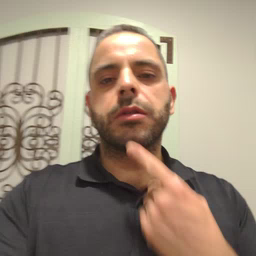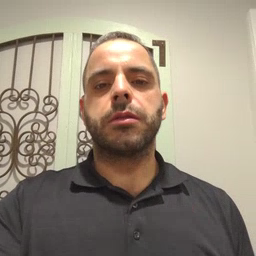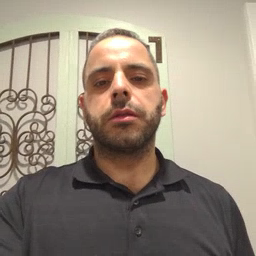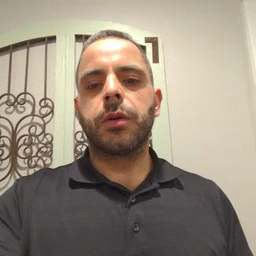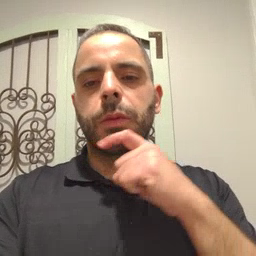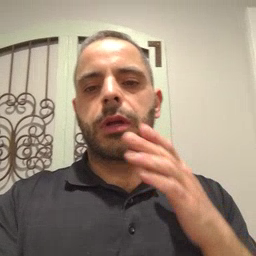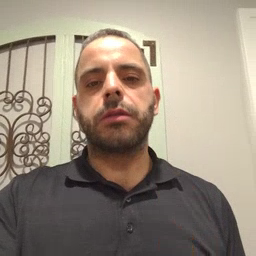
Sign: dryer